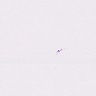
Metastatic tissue present: no